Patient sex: M
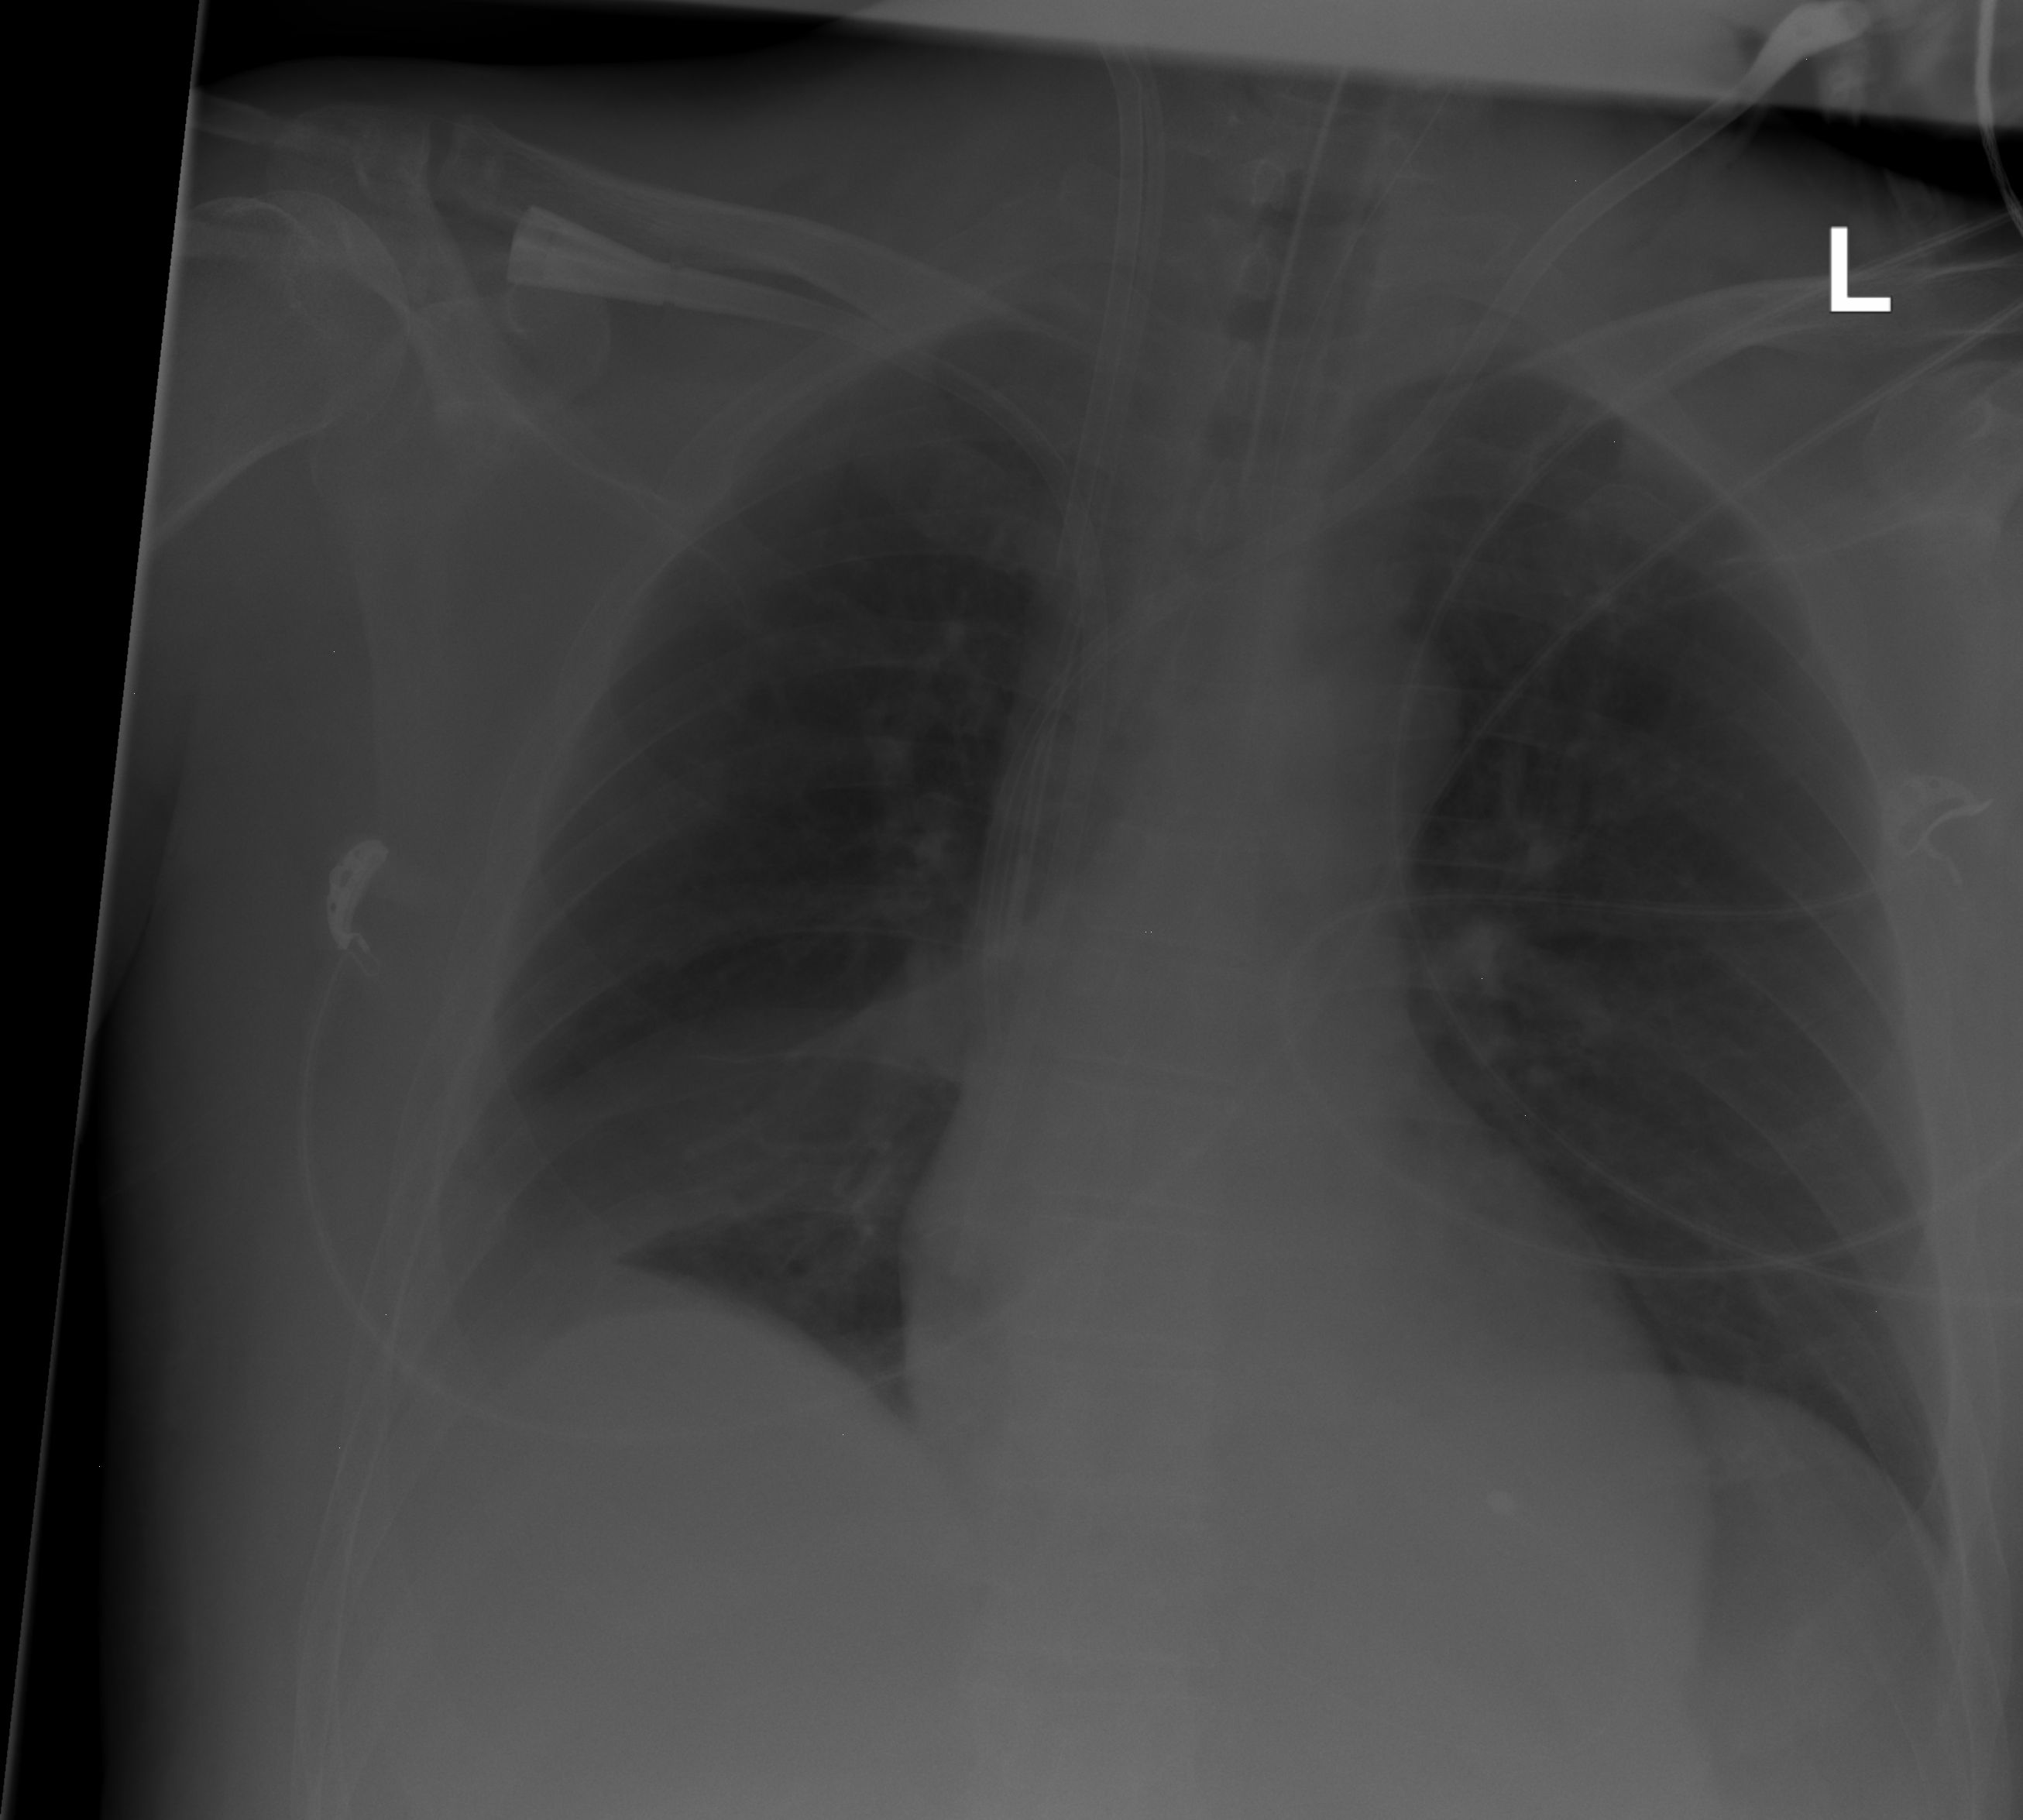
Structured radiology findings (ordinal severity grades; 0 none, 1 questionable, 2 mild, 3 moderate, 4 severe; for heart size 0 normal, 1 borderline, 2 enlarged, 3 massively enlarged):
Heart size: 0
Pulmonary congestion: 0
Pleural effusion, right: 2
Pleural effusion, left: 0
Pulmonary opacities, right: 0
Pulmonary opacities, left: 0
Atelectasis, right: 2
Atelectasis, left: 0